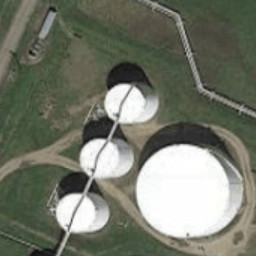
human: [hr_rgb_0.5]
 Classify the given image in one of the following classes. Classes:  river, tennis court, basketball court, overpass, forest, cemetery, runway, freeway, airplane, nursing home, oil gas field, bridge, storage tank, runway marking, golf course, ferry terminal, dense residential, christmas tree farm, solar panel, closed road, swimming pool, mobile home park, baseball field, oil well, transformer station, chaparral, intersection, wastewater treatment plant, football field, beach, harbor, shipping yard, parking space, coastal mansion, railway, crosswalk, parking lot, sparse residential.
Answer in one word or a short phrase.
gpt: storage tank